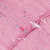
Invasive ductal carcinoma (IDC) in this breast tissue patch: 0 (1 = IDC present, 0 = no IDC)